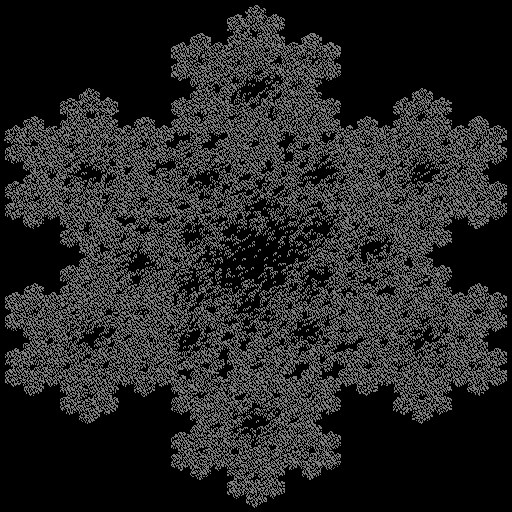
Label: koch_snowflake